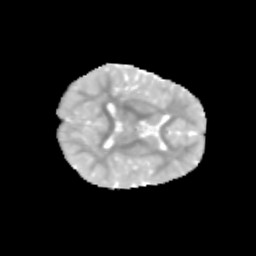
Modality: MD
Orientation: axial
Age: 9
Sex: female
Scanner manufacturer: siemens
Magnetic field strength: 3 T
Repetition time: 3.8 s
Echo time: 0.07 s